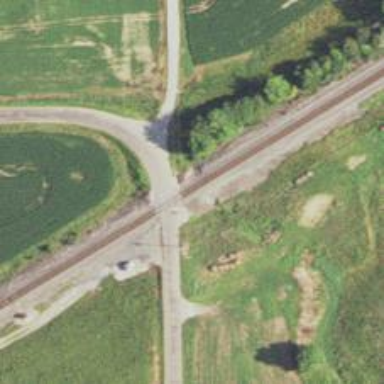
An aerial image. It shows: Railway service station.